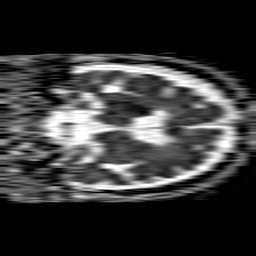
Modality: ADC
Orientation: coronal
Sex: female
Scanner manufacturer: philips
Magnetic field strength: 1.5 T
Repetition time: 4.6 s
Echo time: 0.08517 s